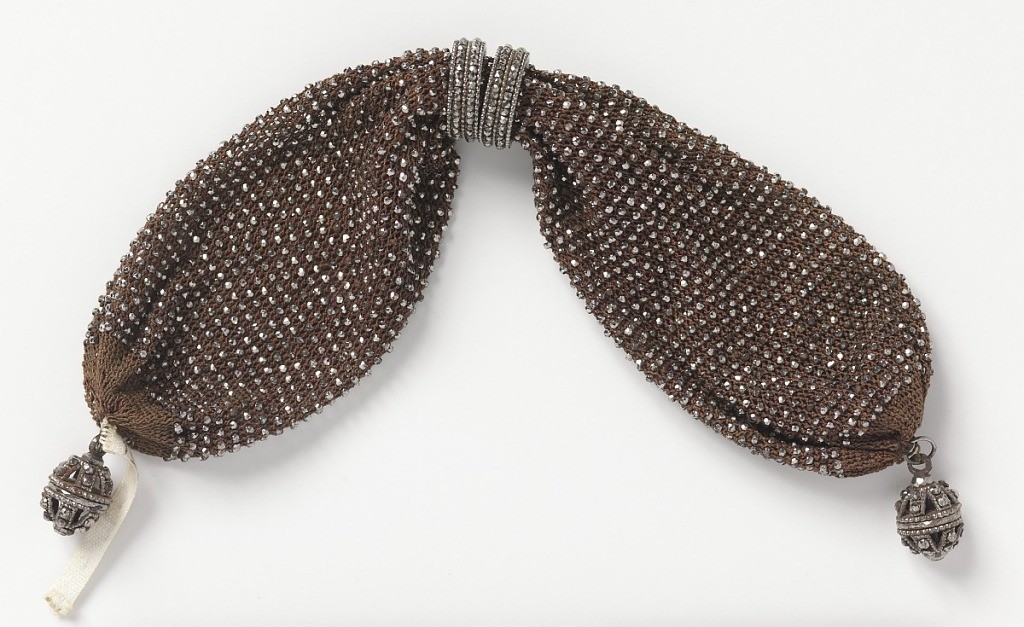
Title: Miser's purse
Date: early 19th century
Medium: silk, metal Technique: crocheted
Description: Crocheted brown silk, evenly ornamented with cut steel beads. Two rings of cut steel control a side opening. Fancy drops of cut steel at each end.